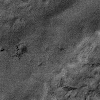
Atmospheric dust classification: not_dusty